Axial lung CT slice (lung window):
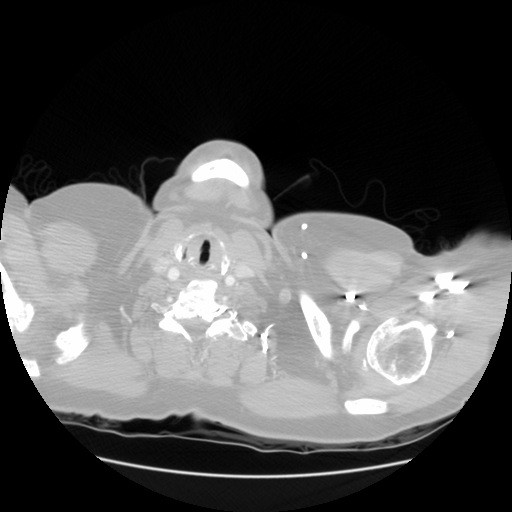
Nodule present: no